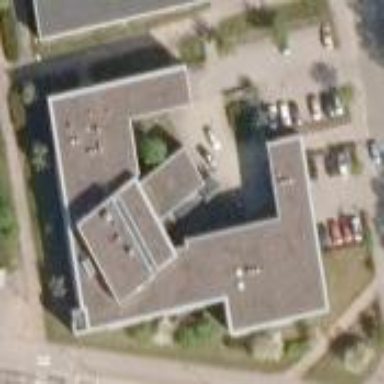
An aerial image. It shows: Healthcare clinic.